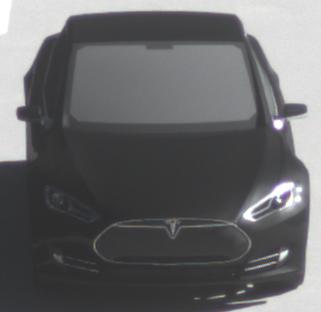
Make: Tesla
Model: Model S 60
Detailed model: Model S
Model produced from: 2013/10
Model produced until: 2014/10
Doors: 5
Color: black
Road condition: dry road
Daytime: morning or afternoon
Contrast: high contrast